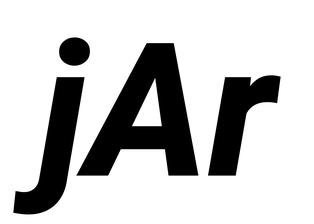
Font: Roboto-Italic_ExtraBold_Italic